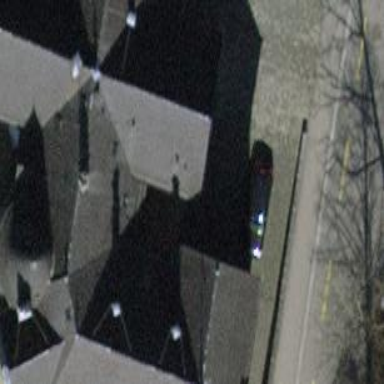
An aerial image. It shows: Building with tiled roof.